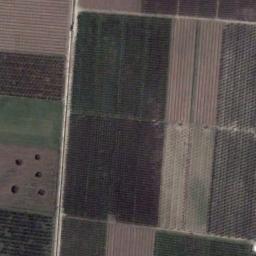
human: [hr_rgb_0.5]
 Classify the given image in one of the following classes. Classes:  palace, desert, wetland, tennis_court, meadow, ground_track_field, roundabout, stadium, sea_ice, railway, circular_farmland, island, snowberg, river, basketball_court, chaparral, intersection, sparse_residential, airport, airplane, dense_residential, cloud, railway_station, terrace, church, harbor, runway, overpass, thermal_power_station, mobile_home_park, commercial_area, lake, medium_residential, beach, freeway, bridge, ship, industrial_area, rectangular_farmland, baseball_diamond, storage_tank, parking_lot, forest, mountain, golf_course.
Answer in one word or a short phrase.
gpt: rectangular_farmland